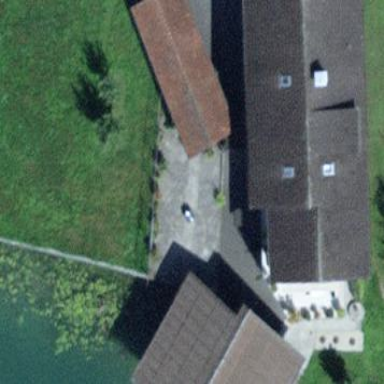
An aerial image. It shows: Garage.